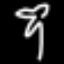
Label: palm tree